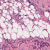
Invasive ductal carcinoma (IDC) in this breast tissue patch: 1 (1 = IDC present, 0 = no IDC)